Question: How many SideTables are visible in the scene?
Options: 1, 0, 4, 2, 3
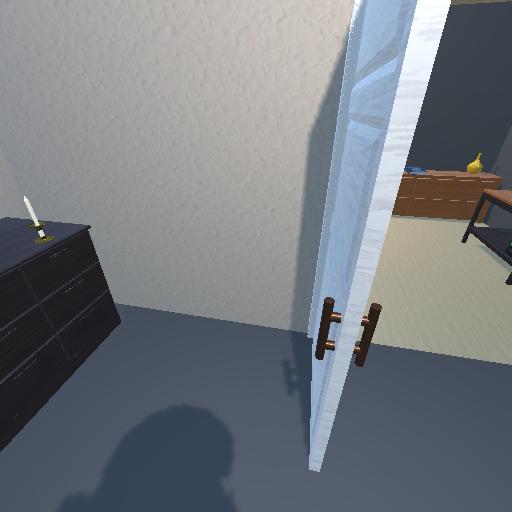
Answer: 1